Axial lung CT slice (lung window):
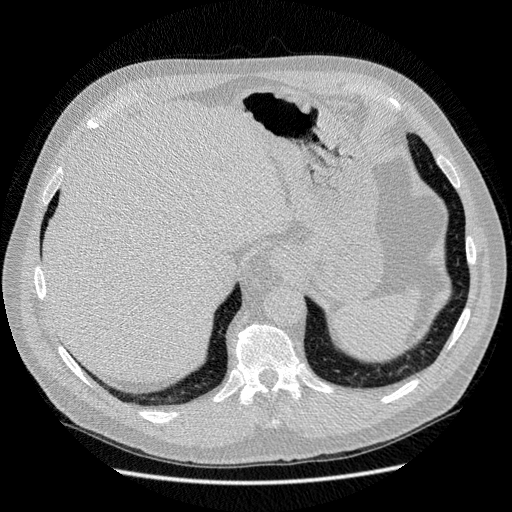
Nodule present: no